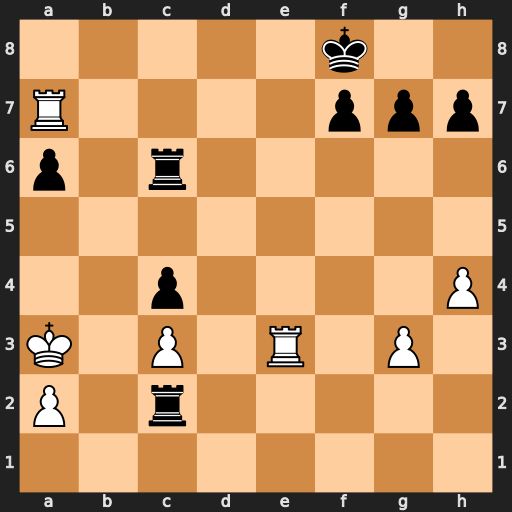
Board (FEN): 5k2/R4ppp/p1r5/8/2p4P/K1P1R1P1/P1r5/8
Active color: w
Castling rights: -
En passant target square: -
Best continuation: Ra8+ Rc8 Rxc8#